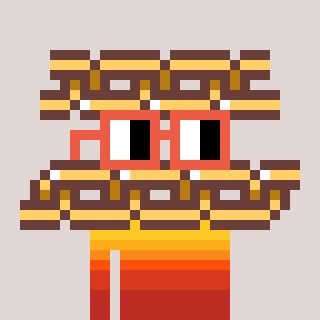
a pixel art character with square orange glasses, a chain-shaped head and a bege-colored body on a warm background